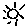
Label: sun